Question:
This is my folder Structure I want to include the page "common/tray.jsp" form "plan/add_edit.jsp" page
I have done '<!-- Tray --> <%@ include file="/common/tray.jsp" %> <!-- END Tray -->' in plan/add_edit.jsp page But giving me
'''
org.apache.jasper.JasperException: /plan/add_edit.jsp (line: 47, column: 9) File "/plan/common/tray.jsp" not found
'''
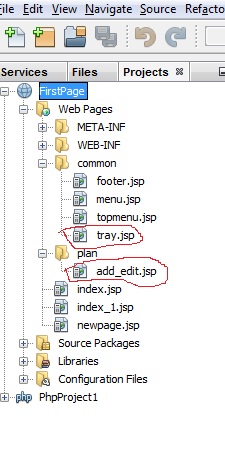
Answer: '''
<%@ include file="../common/tray.jsp" %>
'''